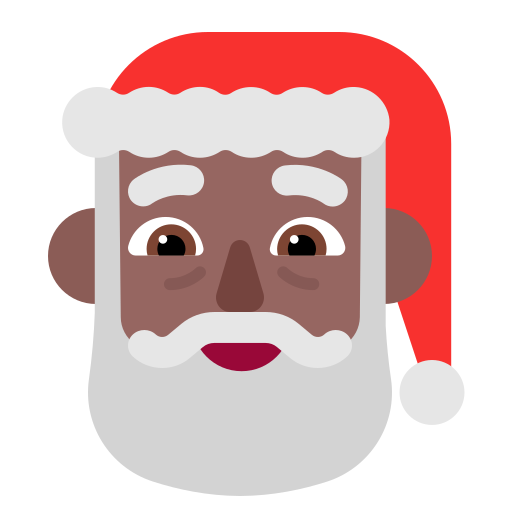
santa claus flat  dark